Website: macys
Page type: payment
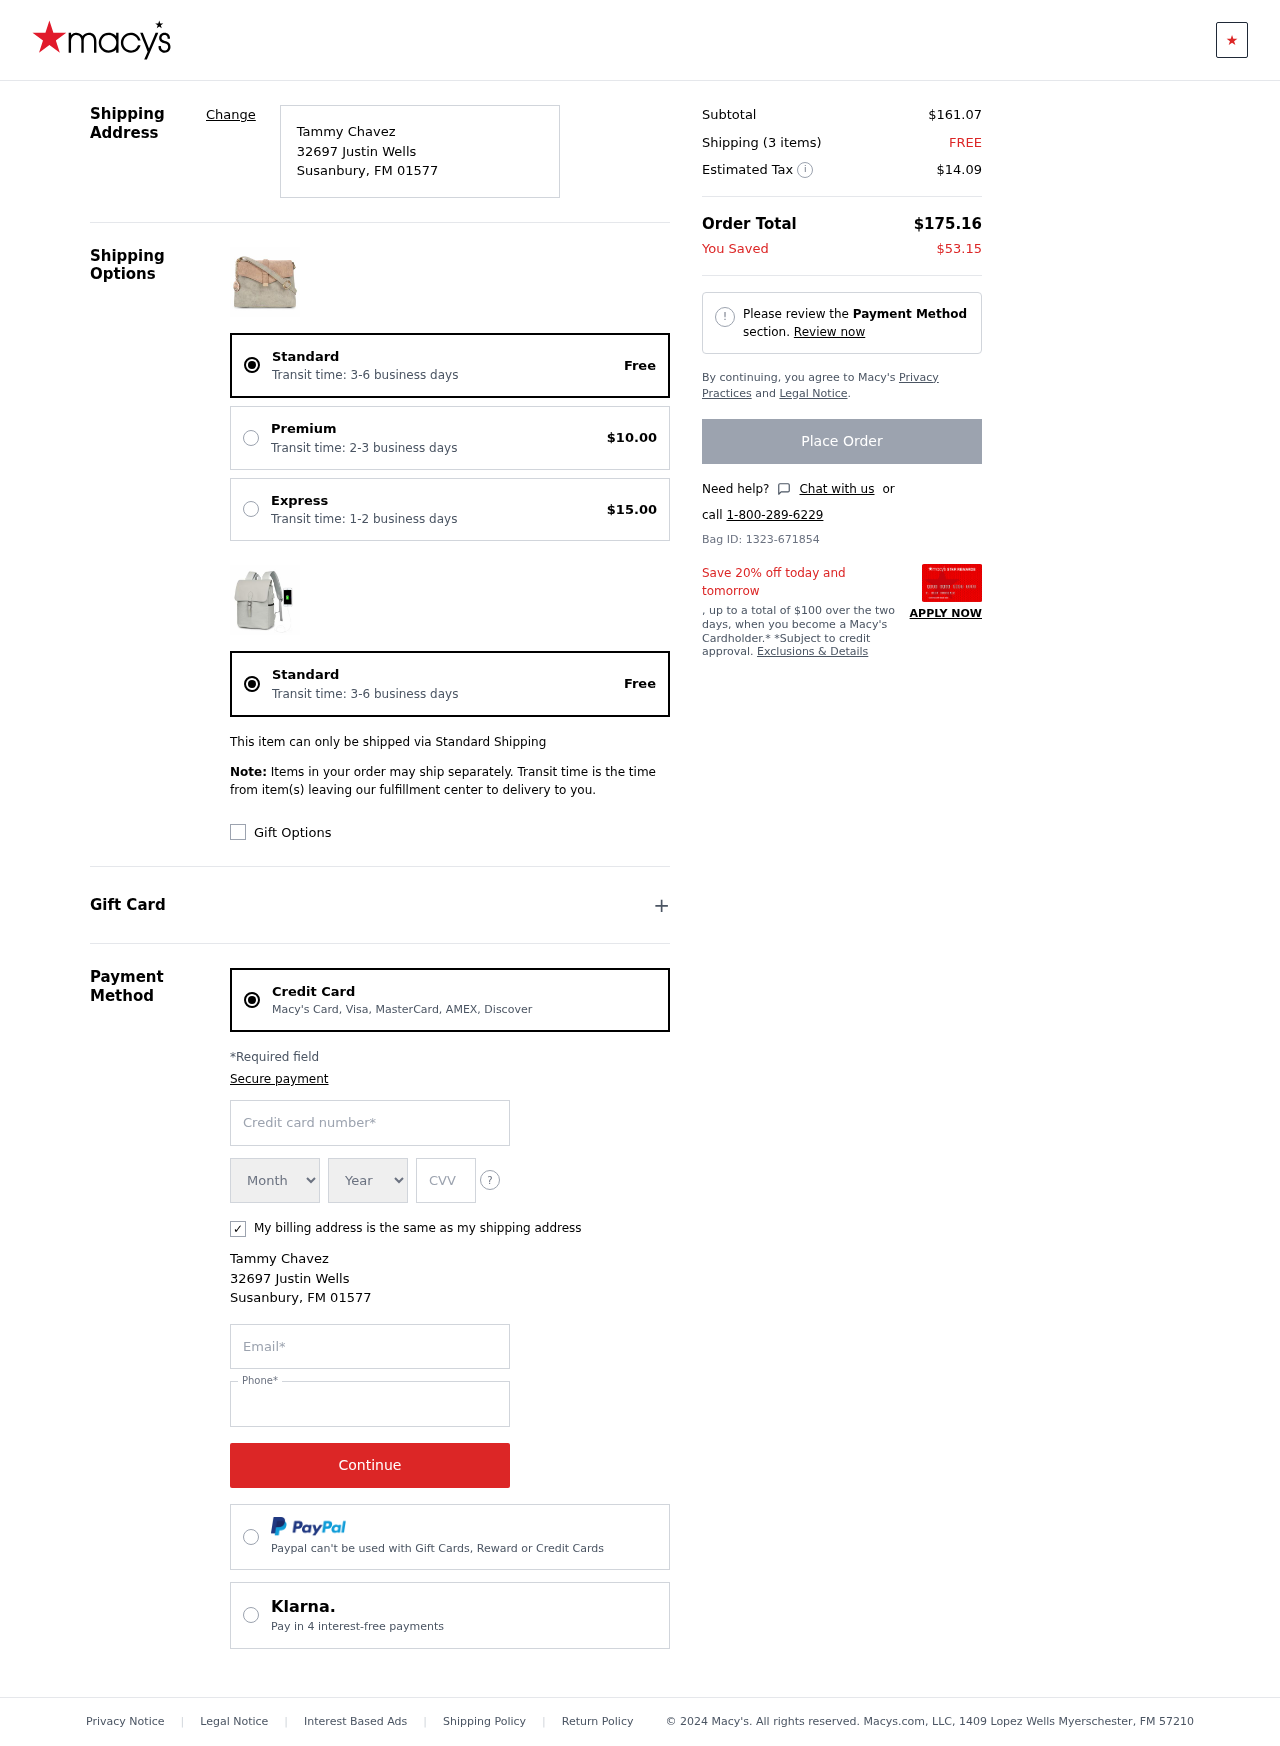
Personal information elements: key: PII_CARD_CVV
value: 6040
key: PII_CARD_EXPIRY_MONTH
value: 10
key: PII_CARD_EXPIRY_YEAR
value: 29
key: PII_CARD_NUMBER
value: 3441 7617 8078 369
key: PII_CITY
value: Susanbury
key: PII_EMAIL
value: tammy.chavez@gmail.com
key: PII_FULLNAME
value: Tammy Chavez
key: PII_PHONE
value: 9866584086
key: PII_POSTCODE
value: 01577
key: PII_STATE_ABBR
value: FM
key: PII_STREET
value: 32697 Justin Wells
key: PII_FULLNAME2
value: Tammy Chavez
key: PII_STREET2
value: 32697 Justin Wells
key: PII_CITY2
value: Susanbury
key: PII_STATE_ABBR2
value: FM
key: PII_POSTCODE2
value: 01577
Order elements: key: ORDER_DELIVERY_DATE
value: Transit time: 3-6 business days
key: ORDER_SHIPPING_STANDARD
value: Free
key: ORDER_SHIPPING_PREMIUM
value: $10.00
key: ORDER_SHIPPING_EXPRESS
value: $15.00
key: ORDER_DELIVERY_DATE2
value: Transit time: 3-6 business days
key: ORDER_SHIPPING_STANDARD2
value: Free
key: ORDER_SUBTOTAL
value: $161.07
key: ORDER_NUM_ITEMS
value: Shipping (3 items)
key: ORDER_SHIPPING_COST
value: FREE
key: ORDER_TAX
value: $14.09
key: ORDER_TOTAL
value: $175.16
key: ORDER_SAVINGS
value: $53.15
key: ORDER_ID
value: Bag ID: 1323-671854